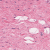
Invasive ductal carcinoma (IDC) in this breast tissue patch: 0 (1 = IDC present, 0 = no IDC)